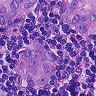
Metastatic tissue present: yes